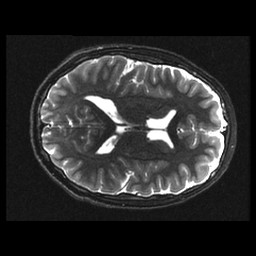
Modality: T2w
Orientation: axial
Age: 14
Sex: male
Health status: ill
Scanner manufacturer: ge
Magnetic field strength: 3 T
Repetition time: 7.5 s
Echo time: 0.1015 s